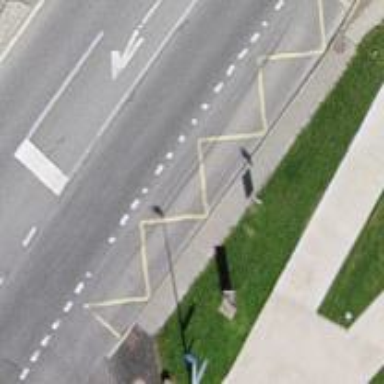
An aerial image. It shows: Bus stop with platform for public transport.